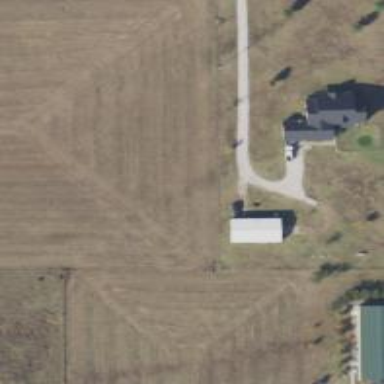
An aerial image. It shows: Driveway.